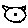
Label: cat